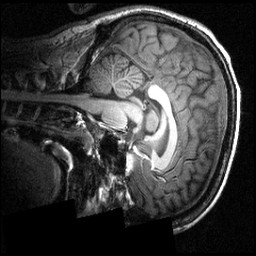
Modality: T1w
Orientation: sagittal
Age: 25
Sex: male
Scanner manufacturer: siemens
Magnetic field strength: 3.951 T
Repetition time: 1.5 s
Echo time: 0.00335 s